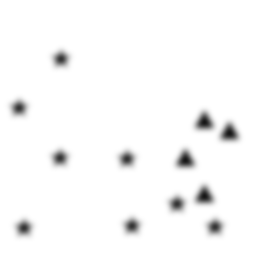
Squares: 0
Triangles: 4
Stars: 8
Total shapes: 12